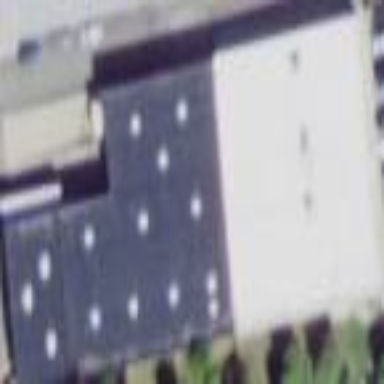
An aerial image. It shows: Building.